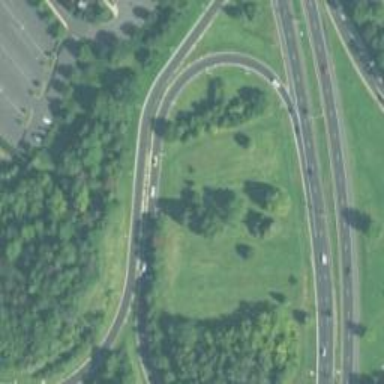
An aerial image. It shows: Trunk link highway.